Question: I have an image that I want to blur like on the iOS 7, see image below:

I'm not sure what combination of transformations I need to execute to get the same result. I tried something very basic so far (not sure what I'm doing), but the result isn't here:
'''
convert {$filename} -filter Gaussian -define filter:sigma=2.5 -blur 0x40 {$newFilename}
'''
The above code gets executed by php 'exec' function.
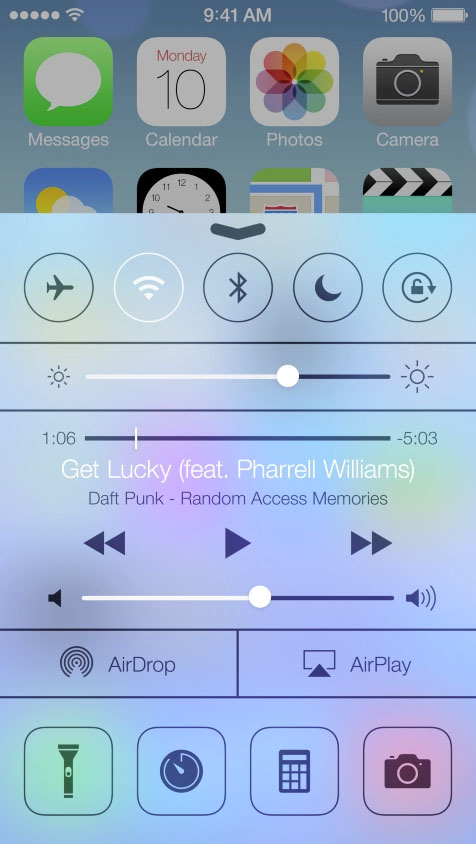
Answer: If I take this as 'background.png'

and a plain grey 'rgb(200,200,200)' image with a couple of black and white bits and pieces on it, as 'foreground.png' since I don't have any iPhone grabs of the slide-up menu thingy

'''
convert background.png \( +clone -gravity south -crop 360x450+0+0 -filter Gaussian -define filter:sigma-2.5 -blur 0x40 \) -composite \( foreground.png -matte -channel a -fx "(u.r<0.1||u.r>0.9)?1:0.3" \) -composite result.png
'''
So, I basically clone the background, and select the bottom part with the '-crop' and blur it, then composite it onto the real background. Then I take the foregound and anywhere it is not black or white, I set it to 30% transparent (so as not to fade the black and white aspects). Then I composite that ontop of the background which by now already has the lower part blurred.
It's probably not 100% but you can diddle around with the numbers and techniques till you achieve Apple-y perfection :-)